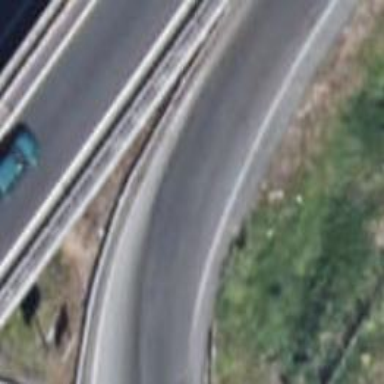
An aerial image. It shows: Motorway link.